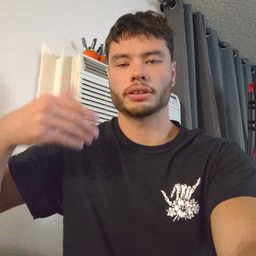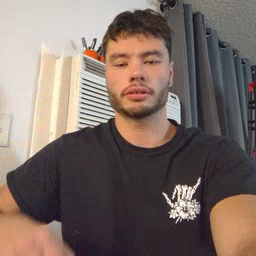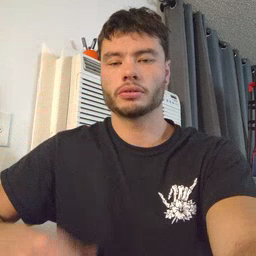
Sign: jeans